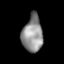
Tissue: lung
Cell type: Others
Senescence score: 0.2176
Nuclear area (px): 724
Mean DAPI intensity: 143.271